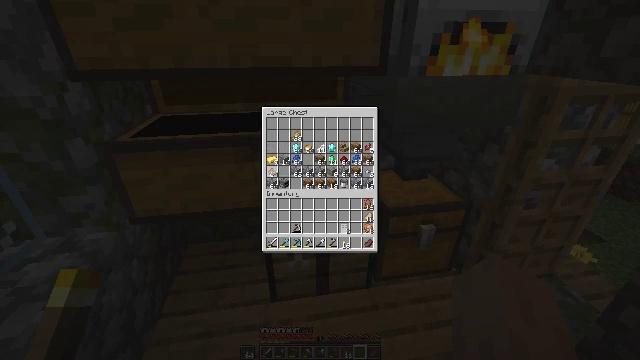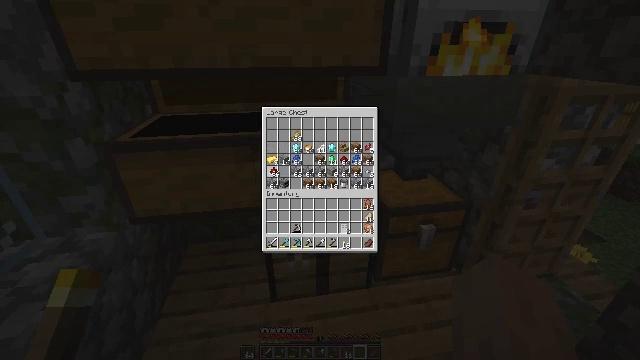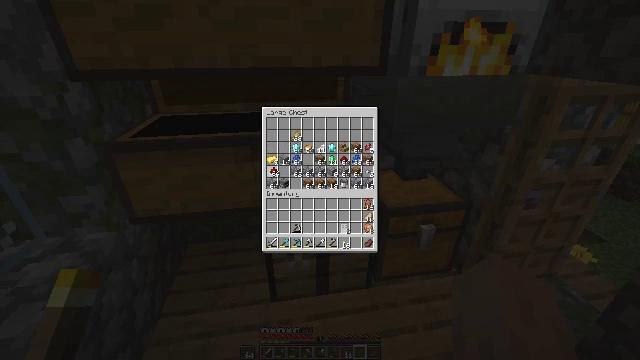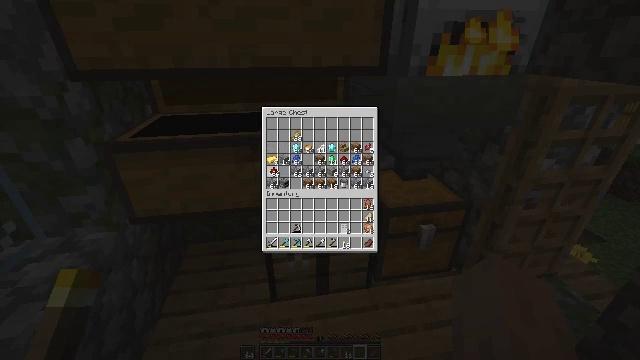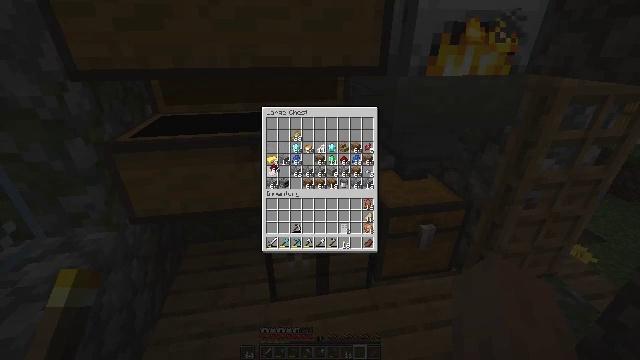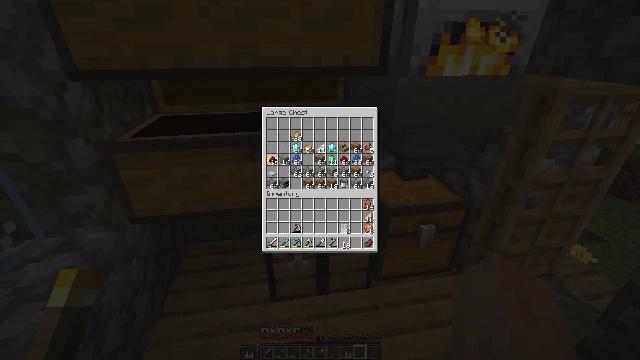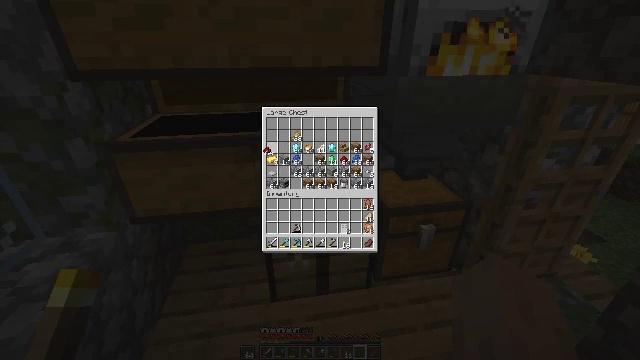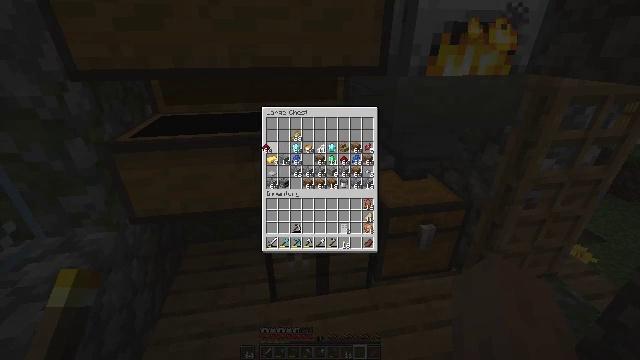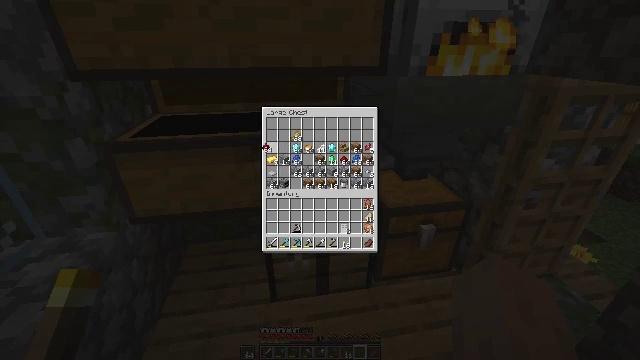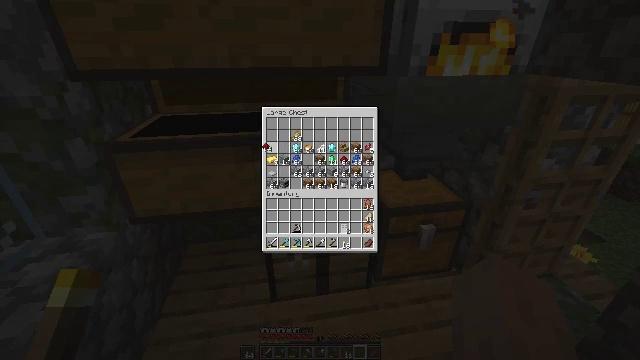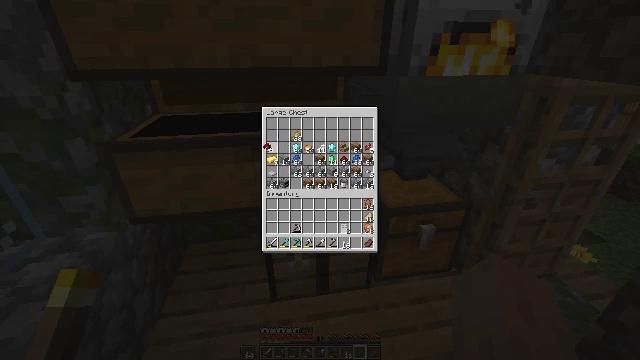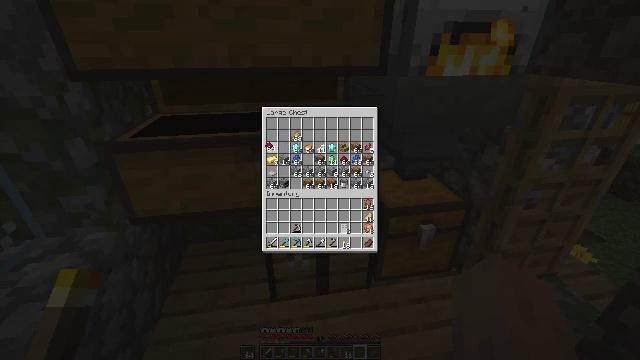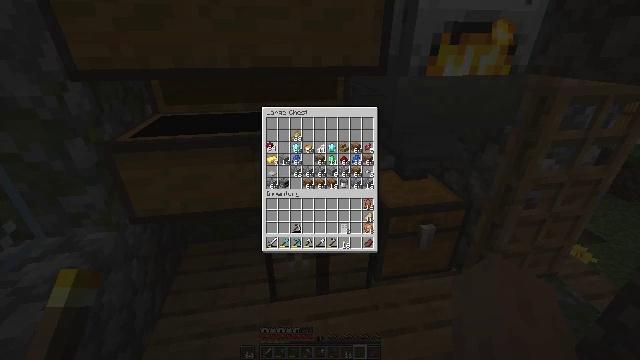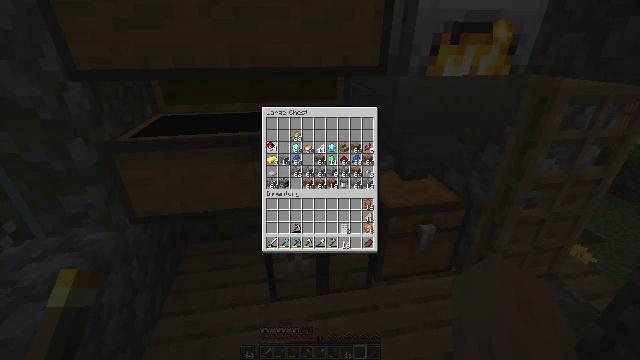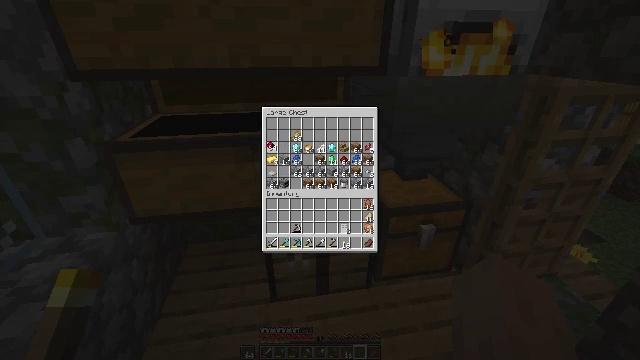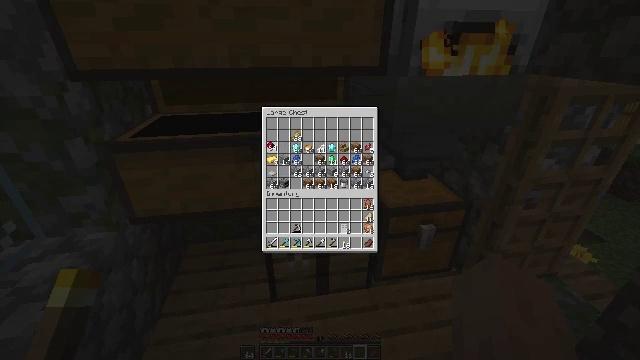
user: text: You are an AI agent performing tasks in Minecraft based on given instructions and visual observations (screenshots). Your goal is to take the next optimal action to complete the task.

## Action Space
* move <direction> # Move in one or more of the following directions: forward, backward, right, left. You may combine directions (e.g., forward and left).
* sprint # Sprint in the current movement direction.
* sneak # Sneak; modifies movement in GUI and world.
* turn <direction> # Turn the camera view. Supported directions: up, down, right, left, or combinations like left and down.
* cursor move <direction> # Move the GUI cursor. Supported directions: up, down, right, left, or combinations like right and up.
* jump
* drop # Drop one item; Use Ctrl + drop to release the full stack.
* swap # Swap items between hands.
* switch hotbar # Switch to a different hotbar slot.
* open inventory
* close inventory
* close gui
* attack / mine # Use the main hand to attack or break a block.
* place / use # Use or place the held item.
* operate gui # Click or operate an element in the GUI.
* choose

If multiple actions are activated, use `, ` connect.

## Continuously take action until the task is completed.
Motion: motion action
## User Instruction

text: Gather the iron door by mining it.
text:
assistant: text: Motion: no_op
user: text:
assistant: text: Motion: no_op
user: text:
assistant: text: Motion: no_op
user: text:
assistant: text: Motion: no_op
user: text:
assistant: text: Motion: turn up
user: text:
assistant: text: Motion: turn left and up
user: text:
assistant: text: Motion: no_op
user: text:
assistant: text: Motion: no_op
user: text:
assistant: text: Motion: no_op
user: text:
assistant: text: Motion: no_op
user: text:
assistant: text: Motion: no_op
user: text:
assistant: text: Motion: no_op
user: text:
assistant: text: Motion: attack / mine
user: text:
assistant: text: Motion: attack / mine
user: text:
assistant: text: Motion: attack / mine
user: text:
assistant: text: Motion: attack / mine
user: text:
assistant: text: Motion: no_op
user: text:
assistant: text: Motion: no_op
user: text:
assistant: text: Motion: no_op
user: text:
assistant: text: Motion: no_op
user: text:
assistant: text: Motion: sneak
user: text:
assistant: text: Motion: sneak
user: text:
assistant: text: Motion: sneak
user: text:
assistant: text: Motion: sneak, attack / mine
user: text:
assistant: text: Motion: sneak, attack / mine
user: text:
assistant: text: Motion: sneak, attack / mine
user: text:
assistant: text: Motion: sneak, turn down
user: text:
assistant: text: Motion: sneak
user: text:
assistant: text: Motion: sneak
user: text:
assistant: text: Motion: sneak, attack / mine